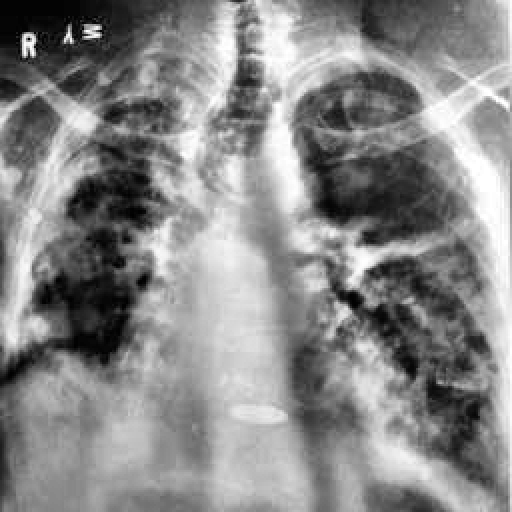
Finding: TUBERCULOSIS